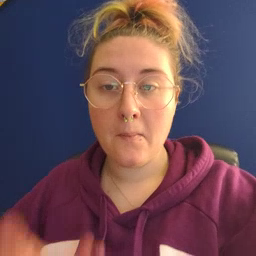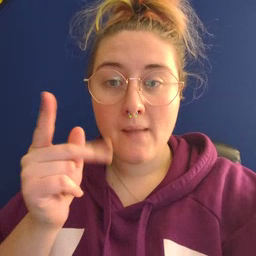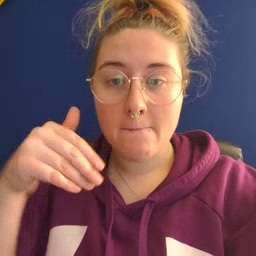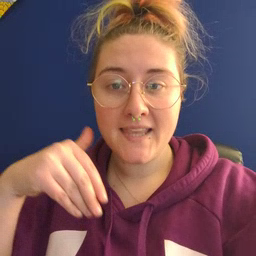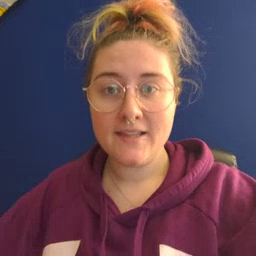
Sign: puppy